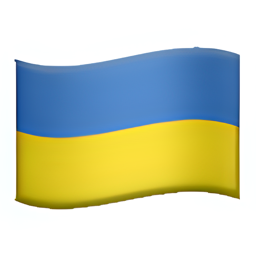
Name: flag for ukraine
Emoji: 🇦🇺
Group: Flags
Sub-group: country-flag